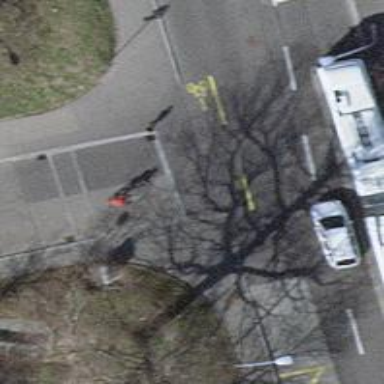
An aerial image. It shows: Unmarked crossing with traffic calming table.